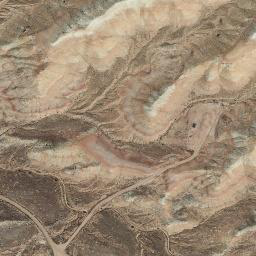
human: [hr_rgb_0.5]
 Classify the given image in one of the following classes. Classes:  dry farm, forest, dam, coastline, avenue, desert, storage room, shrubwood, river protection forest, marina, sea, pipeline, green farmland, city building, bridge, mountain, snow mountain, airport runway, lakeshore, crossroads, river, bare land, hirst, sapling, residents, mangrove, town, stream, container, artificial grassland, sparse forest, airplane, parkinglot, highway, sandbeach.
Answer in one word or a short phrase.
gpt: mountain